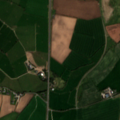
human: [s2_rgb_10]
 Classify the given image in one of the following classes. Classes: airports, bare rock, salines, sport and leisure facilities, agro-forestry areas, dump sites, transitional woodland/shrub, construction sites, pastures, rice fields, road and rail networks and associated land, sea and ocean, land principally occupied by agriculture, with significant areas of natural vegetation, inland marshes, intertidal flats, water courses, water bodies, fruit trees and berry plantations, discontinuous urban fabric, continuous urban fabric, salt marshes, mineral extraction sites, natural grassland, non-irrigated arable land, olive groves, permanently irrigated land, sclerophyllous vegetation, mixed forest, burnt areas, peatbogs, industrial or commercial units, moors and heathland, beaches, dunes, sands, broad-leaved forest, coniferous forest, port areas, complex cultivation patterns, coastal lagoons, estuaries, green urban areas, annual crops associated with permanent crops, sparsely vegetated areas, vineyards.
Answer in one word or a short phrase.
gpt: non-irrigated arable land, pastures